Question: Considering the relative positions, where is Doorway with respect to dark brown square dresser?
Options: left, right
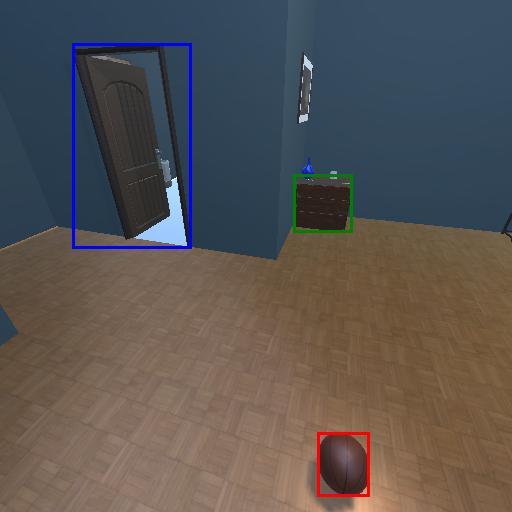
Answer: left